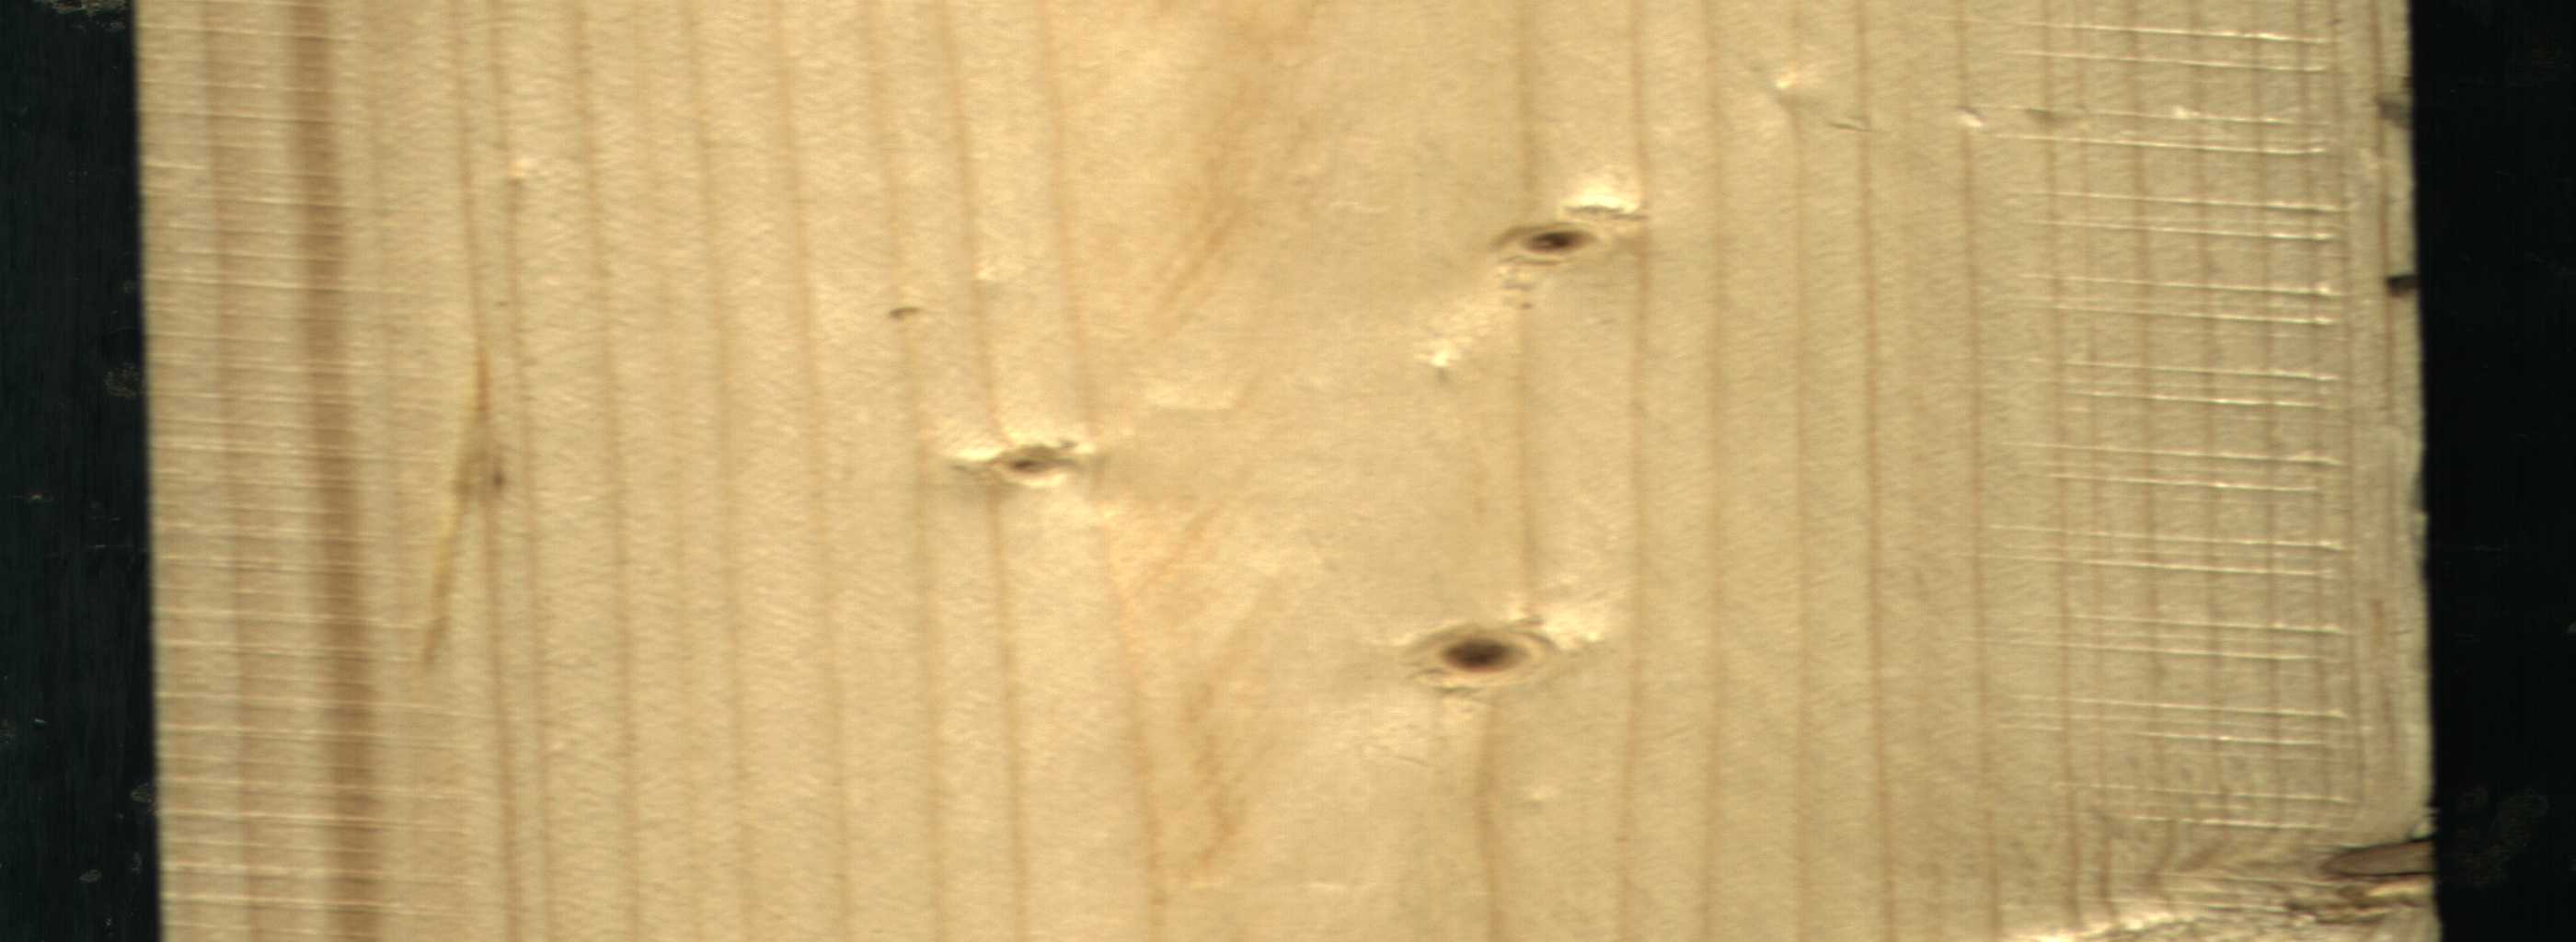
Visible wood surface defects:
Dead_Knot
Live_Knot
Live_Knot
Live_Knot